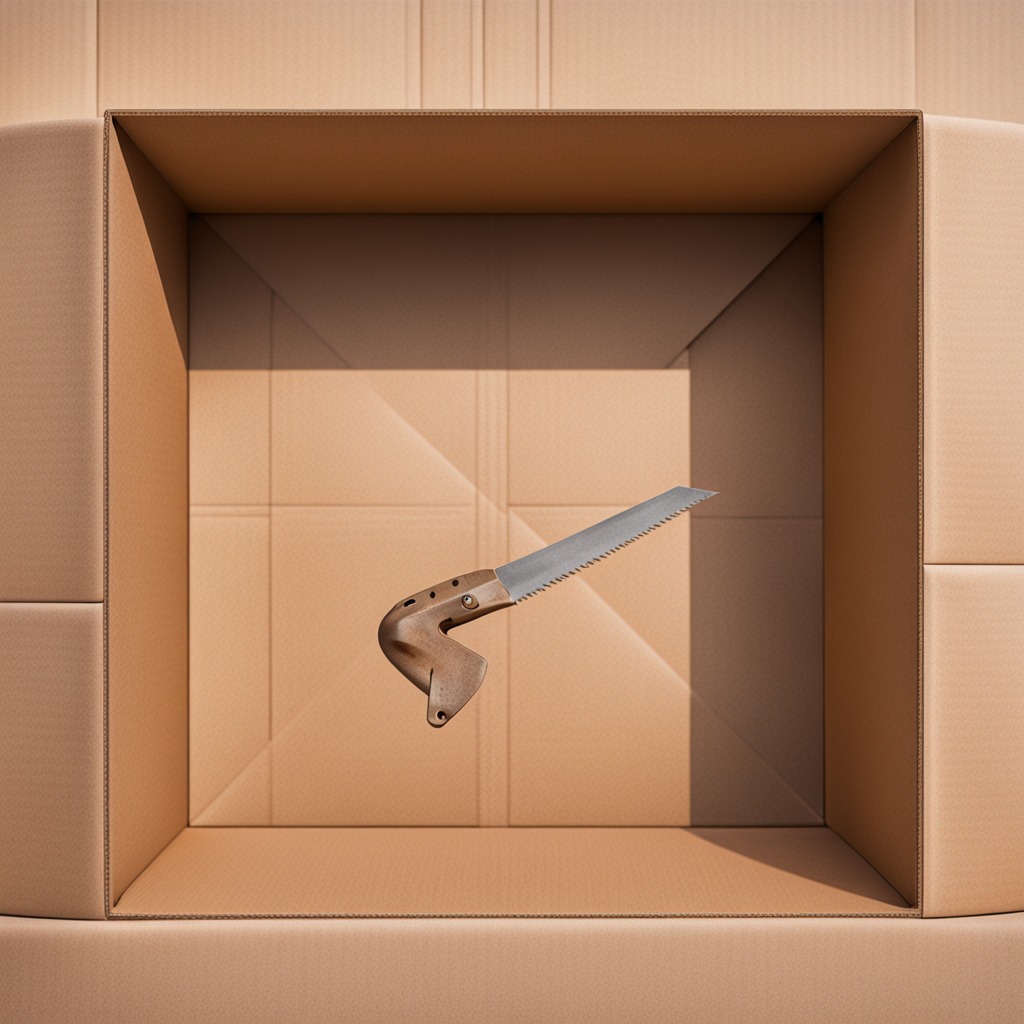
A handheld metal saw is lying on the cardboard box surface in an outdoor workshop during daytime bright natural light soft shadows slightly creased but